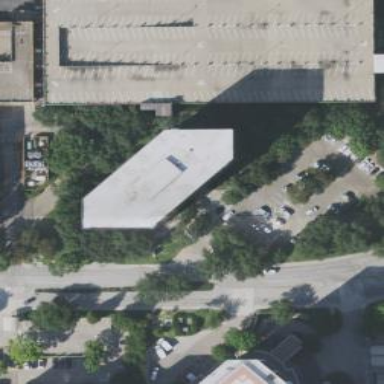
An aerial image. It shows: Office building.